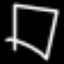
Label: square